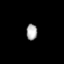
Tissue: lung
Cell type: Epithelial cells
Senescence score: 0.5814
Nuclear area (px): 174
Mean DAPI intensity: 167.511